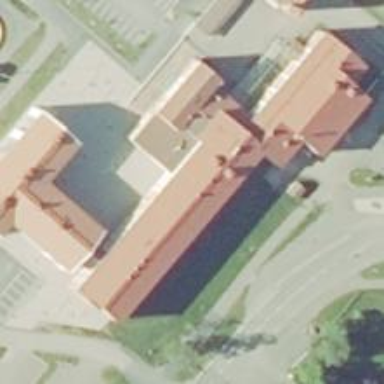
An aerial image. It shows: School building.